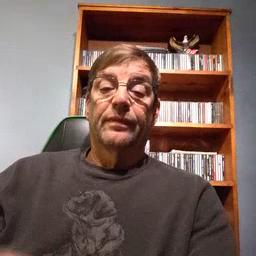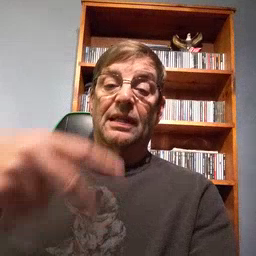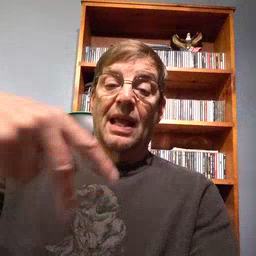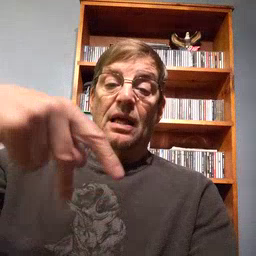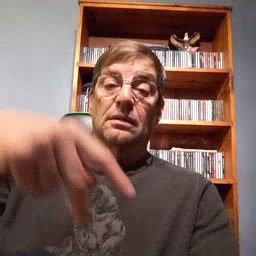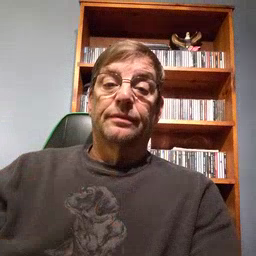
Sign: dance